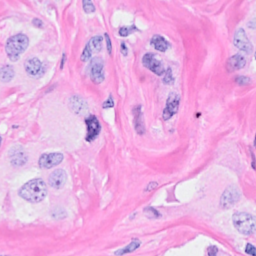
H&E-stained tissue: Breast